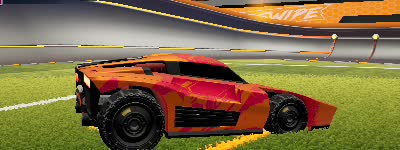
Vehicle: breakout